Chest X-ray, PA view. Patient: 34 years old, sex F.
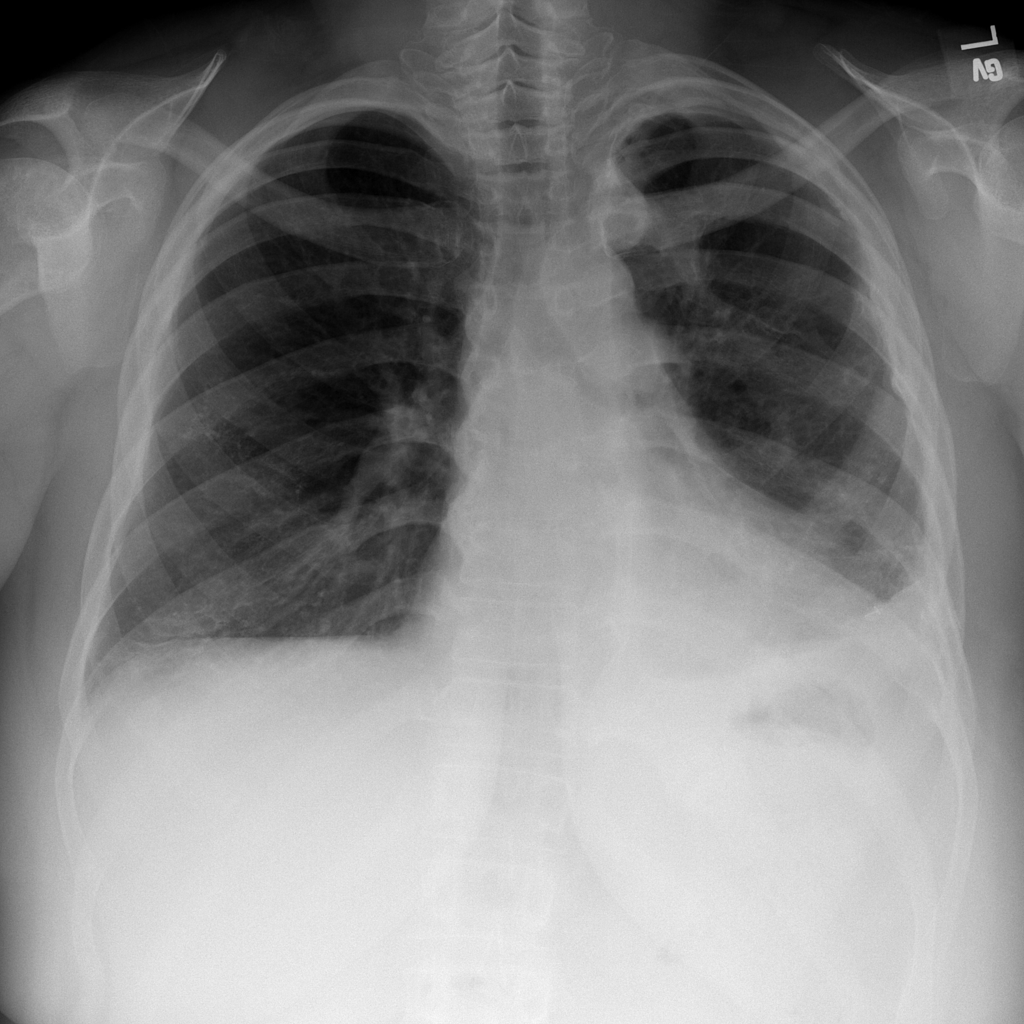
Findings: Pleural_Thickening